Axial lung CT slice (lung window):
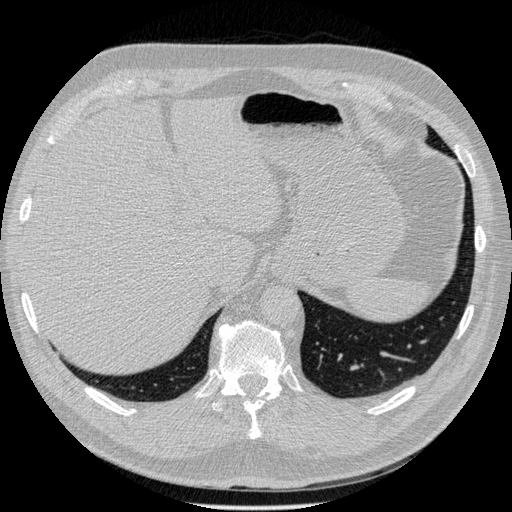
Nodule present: no